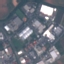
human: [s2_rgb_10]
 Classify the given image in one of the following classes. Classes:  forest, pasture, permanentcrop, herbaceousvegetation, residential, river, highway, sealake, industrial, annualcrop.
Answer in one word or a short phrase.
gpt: Industrial